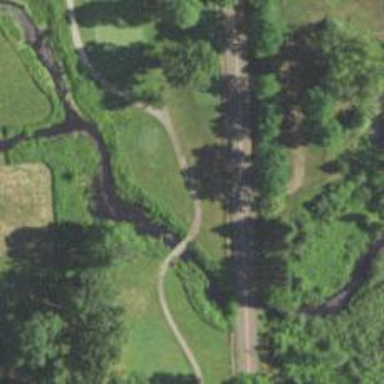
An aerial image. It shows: Path designated for golf carts.